Aerial crown-view tile of a tropical tree (Barro Colorado Island, Panama), acquired 20241014:
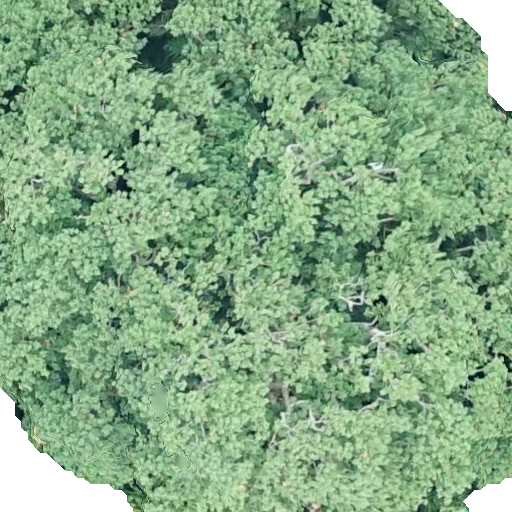
Species: Hieronyma alchorneoides
GBIF accepted scientific name: Hieronyma alchorneoides
Crown area: 511.416 m²